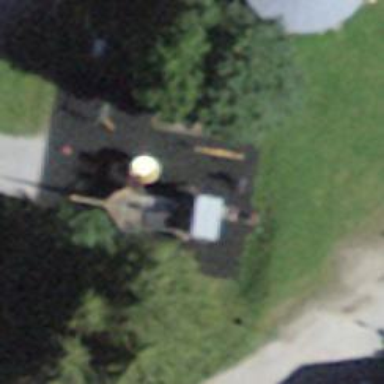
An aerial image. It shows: Playground featuring seesaw.